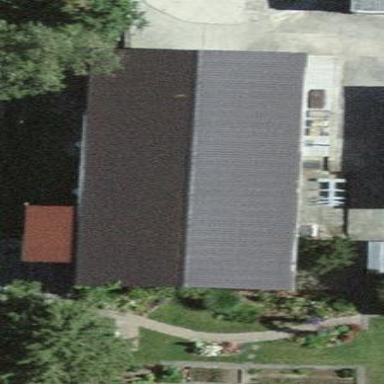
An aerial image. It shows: Rural barn.